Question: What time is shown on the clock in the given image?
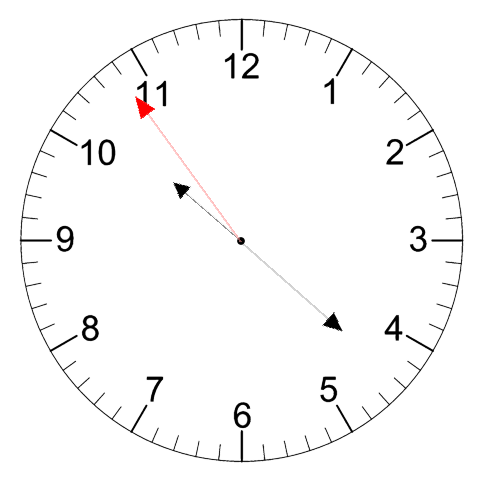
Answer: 10:21:54